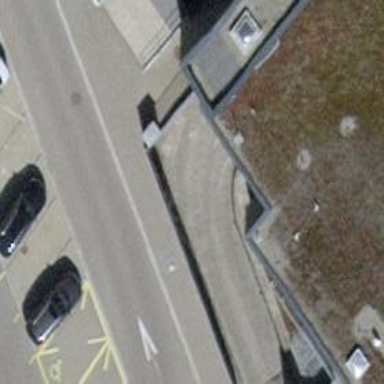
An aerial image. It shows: Parking entrance.